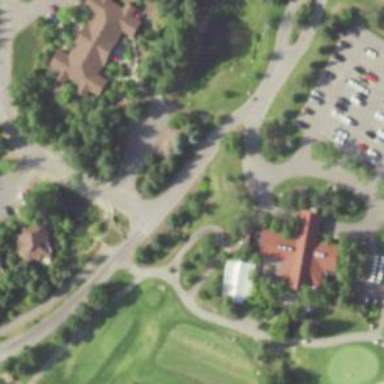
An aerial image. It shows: Service road designated as golf cart path.